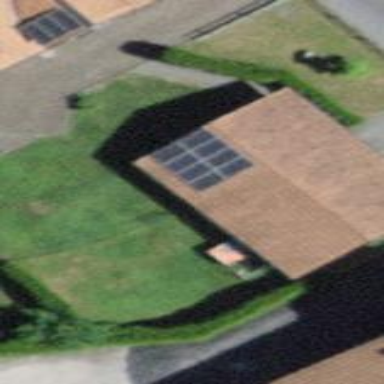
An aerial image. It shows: Garage building.